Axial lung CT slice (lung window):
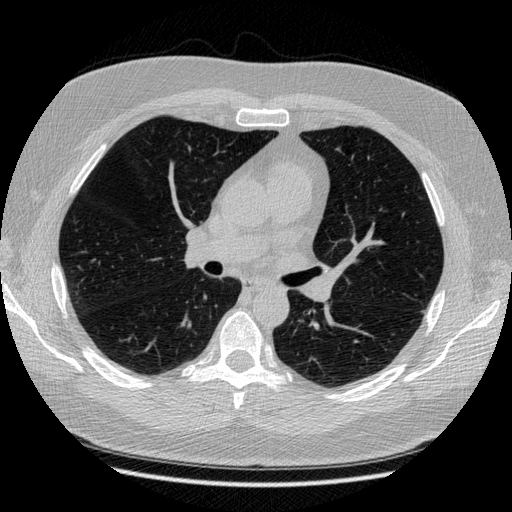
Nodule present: no